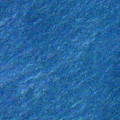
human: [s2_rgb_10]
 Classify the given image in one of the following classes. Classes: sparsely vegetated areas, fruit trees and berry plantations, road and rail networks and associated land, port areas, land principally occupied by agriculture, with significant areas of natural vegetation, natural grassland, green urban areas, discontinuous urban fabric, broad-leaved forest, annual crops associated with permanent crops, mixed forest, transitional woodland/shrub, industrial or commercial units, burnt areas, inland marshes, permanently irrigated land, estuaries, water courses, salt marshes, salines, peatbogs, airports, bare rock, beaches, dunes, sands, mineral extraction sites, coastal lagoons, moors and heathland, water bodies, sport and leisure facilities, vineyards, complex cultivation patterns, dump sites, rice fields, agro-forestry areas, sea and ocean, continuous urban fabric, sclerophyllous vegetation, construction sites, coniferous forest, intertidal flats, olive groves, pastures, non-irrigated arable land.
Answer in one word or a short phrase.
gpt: sea and ocean